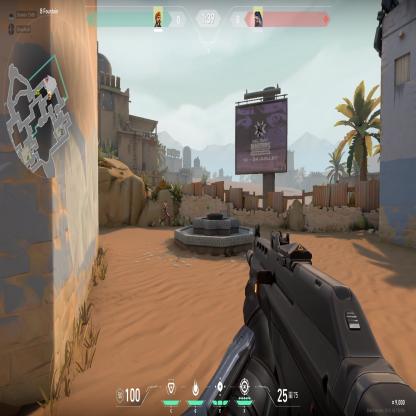
Label: enemy